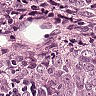
Metastatic tissue present: yes